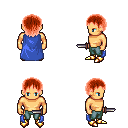
a pixel art fantasy rpg character, male body template, human, tanned skin, blue cape, teal pants, red plain hairstyle, gold boots, dagger, four views (front, back, left, right), 2x2 character sprite sheet, small pixel art, hard edges, no anti-aliasing